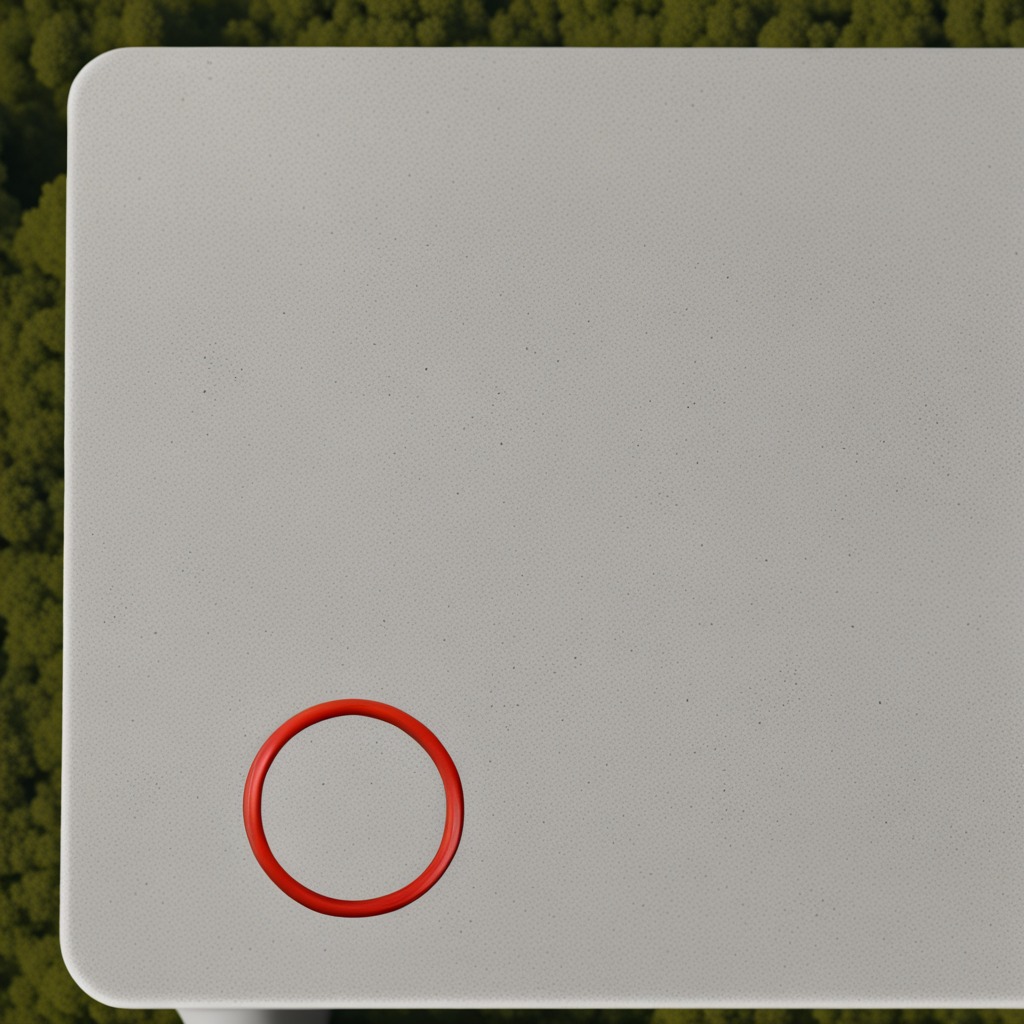
A rubber O-ring is lying on the table.